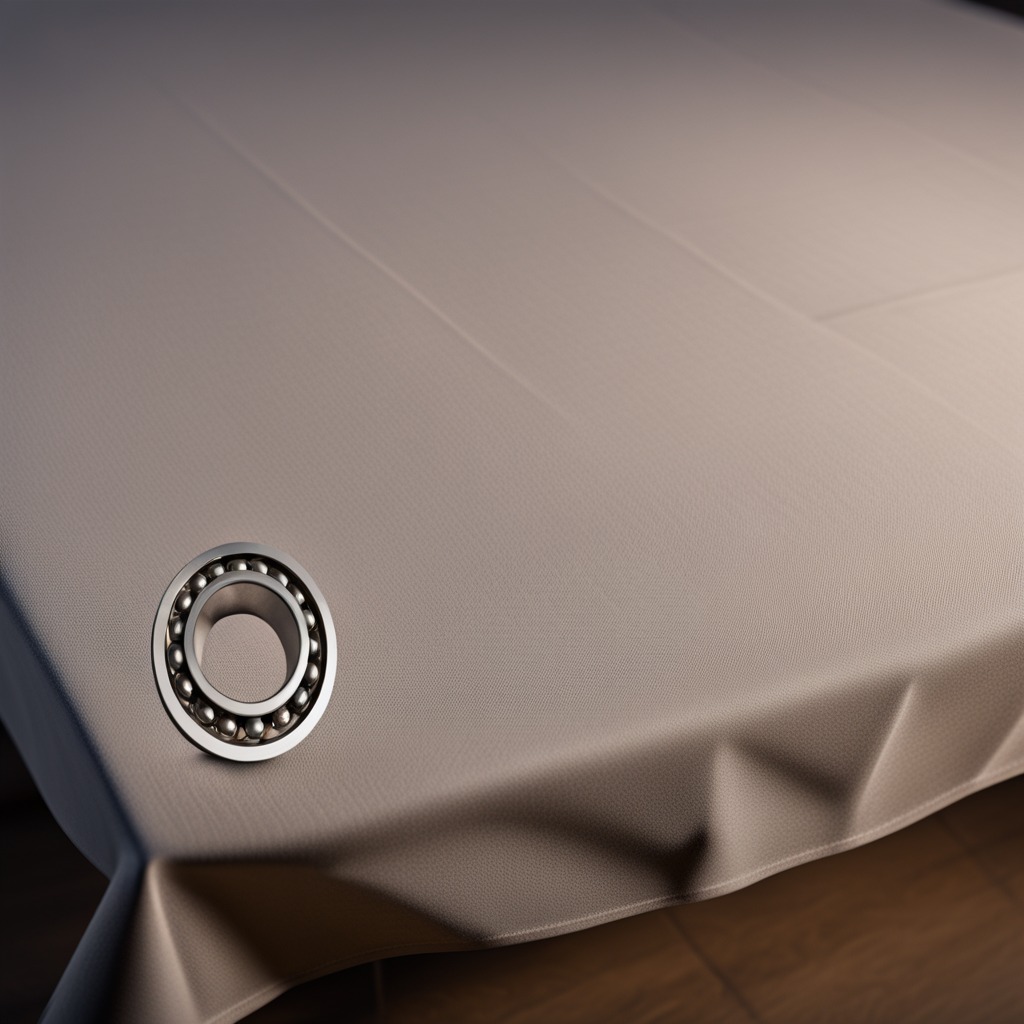
A metal ball bearing is lying on the wooden table.